Question: I want to change og:image property on page_load.
this is my current code:
'''
HtmlMeta tag2 = new HtmlMeta();
tag2.Attributes.Add("property", "og:image");
tag2.Content = "test";
Page.Header.Controls.Add(tag2);
'''
this is the error:

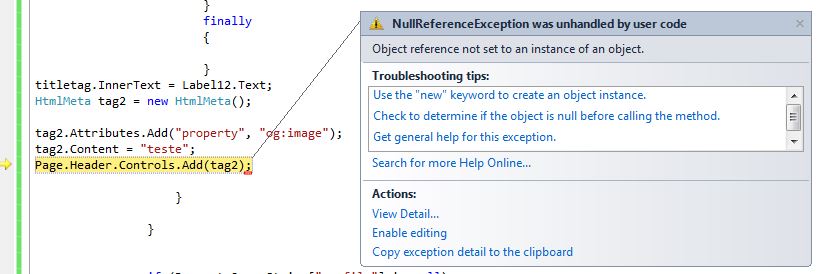
Answer: Make sure header in your page markup has 'runat="server"' :
'''
<head runat="server">
'''